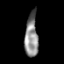
Tissue: prostate
Cell type: T cells
Senescence score: 0.3192
Nuclear area (px): 565
Mean DAPI intensity: 137.31